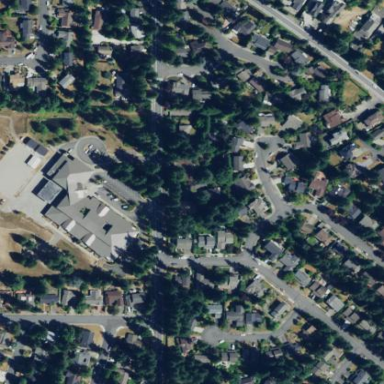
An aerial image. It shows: School used for education purposes.